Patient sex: F
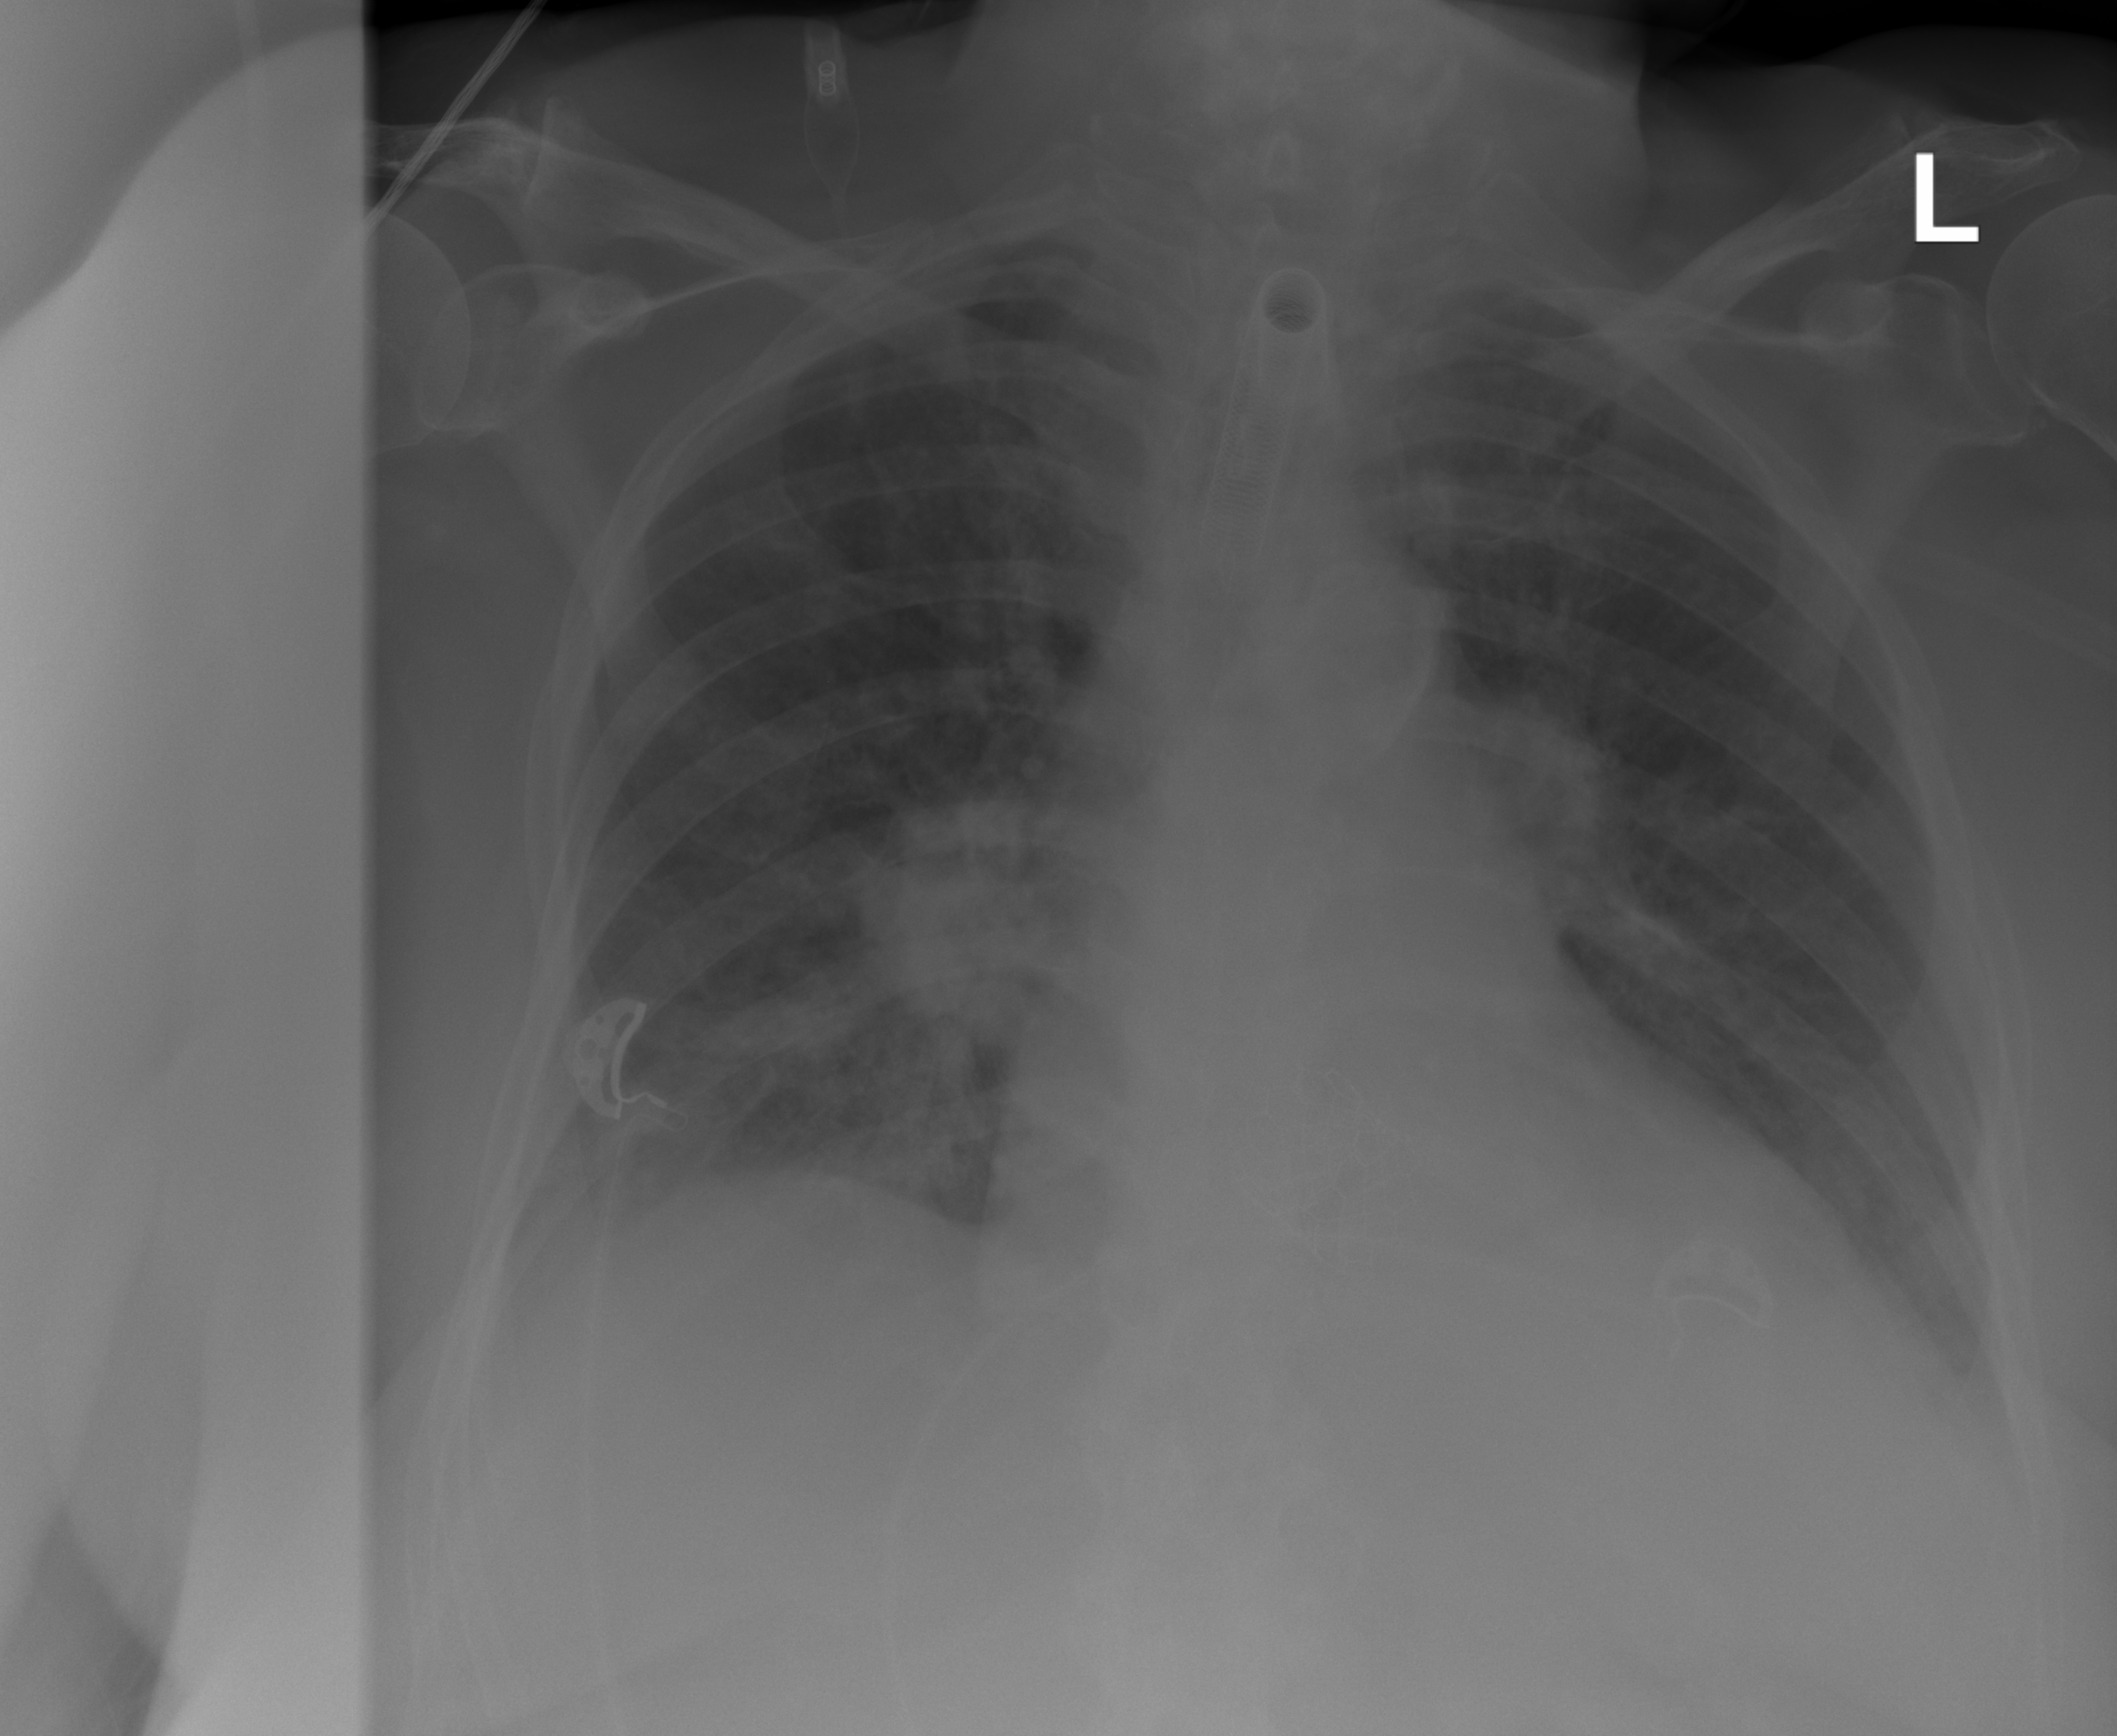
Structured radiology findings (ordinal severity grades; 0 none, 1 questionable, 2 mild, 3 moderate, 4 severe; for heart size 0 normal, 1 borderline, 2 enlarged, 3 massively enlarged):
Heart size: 1
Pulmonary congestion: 0
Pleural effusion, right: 0
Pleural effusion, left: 0
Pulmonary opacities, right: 0
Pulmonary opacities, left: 0
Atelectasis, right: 0
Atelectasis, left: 2